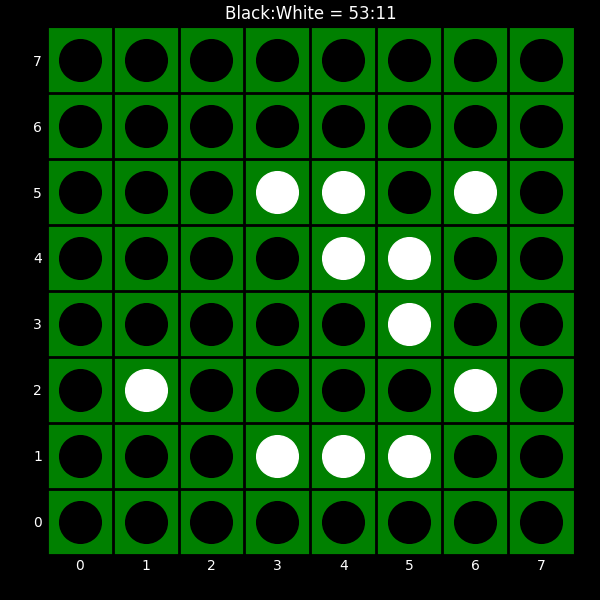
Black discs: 53
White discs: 11